Aerial crown-view tile of a tropical tree (Barro Colorado Island, Panama), acquired 20250124:
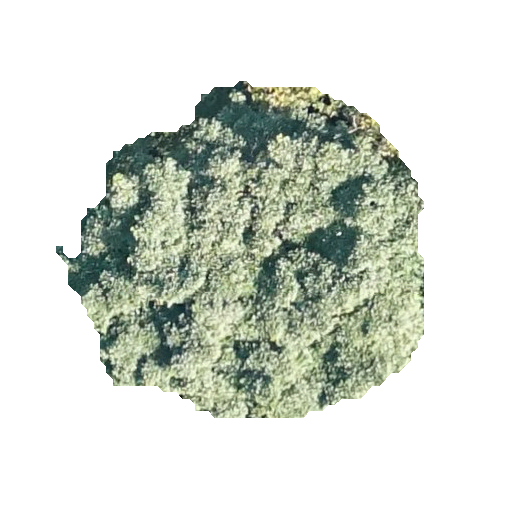
Species: Ficus insipida
GBIF accepted scientific name: Ficus insipida
Crown area: 136.228 m²